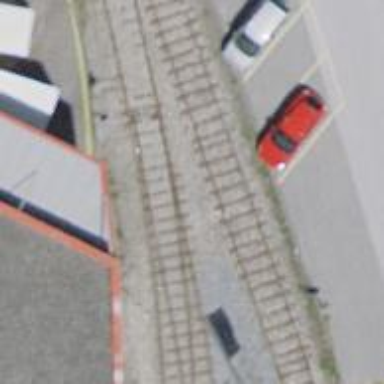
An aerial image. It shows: Railway switch.